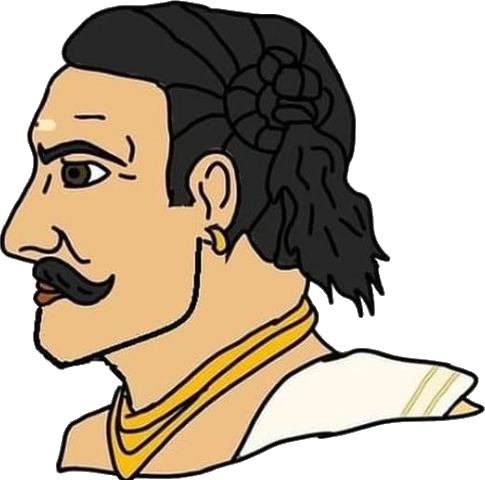
Label: 4_Yes_Chad